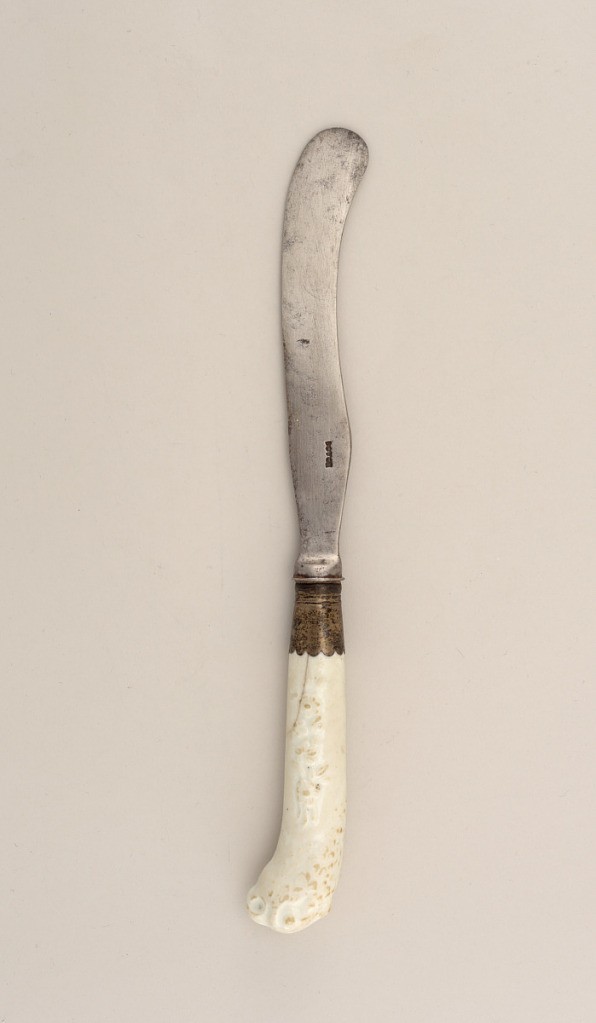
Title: Knife with Porcelain Handle
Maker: Bow Porcelain Manufactory, English, active ca. 1744 – 1776
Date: mid- 18th century
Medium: steel, silver, soft paste porcelain, vitreous enamel
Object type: knife
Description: Sabre-shaped blade, plain bolster. silver ferrule with scalloped edge. Pistol-shaped white porcelain handle, decorated in relief with floral sprays and a parrot's head at the top of the handle.